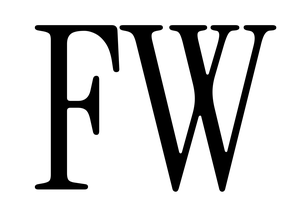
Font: InstrumentSerif-Regular